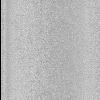
Atmospheric dust classification: dusty